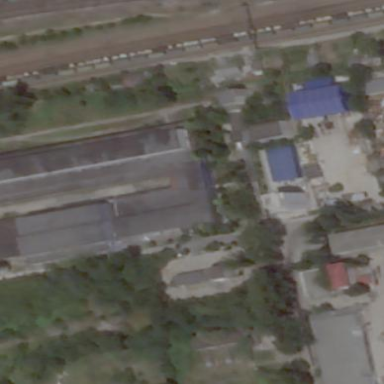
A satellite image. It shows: Industrial building.